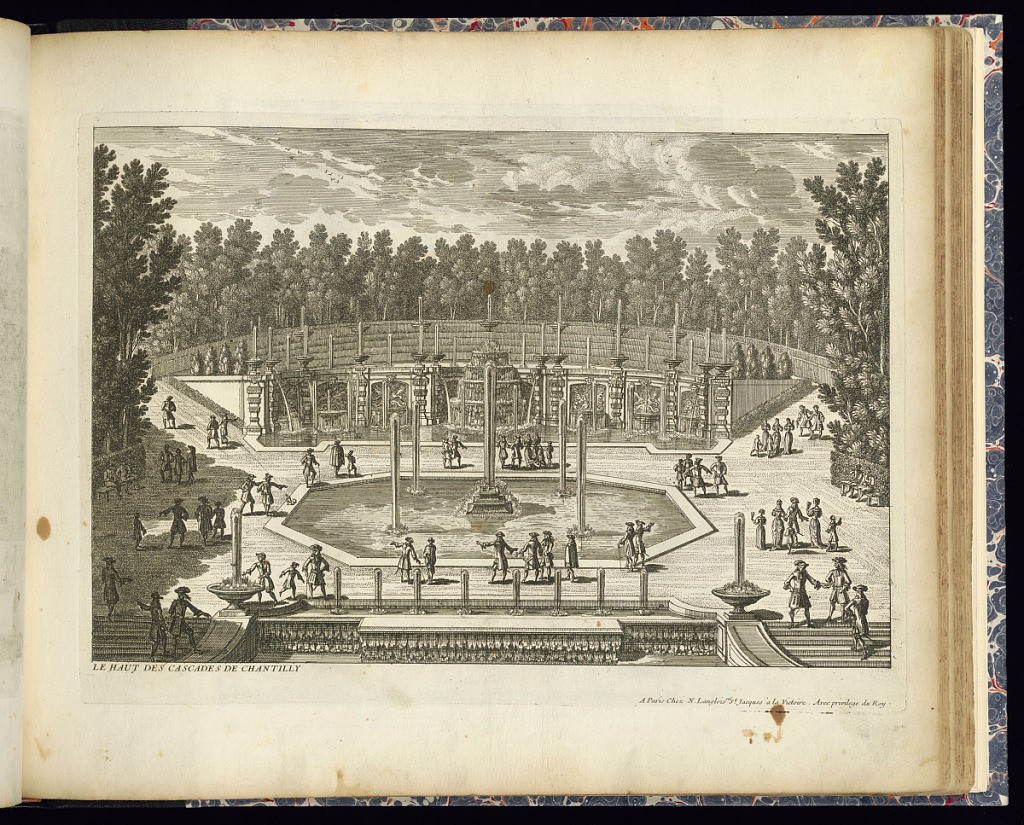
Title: LE HAUT DES CASCADES DE CHANTILLY
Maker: Adam Perelle, French, 1638 – 1695
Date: late 17th century
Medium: Etching on laid paper
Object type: Print
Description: View of the upper section of the cascades in the gardens at Chantilly with fountains, jets of water, basins, frostwork rustication. Stairs and ramps. Figures on the paths. Trees in the background and framing the scene. The plate is titled.